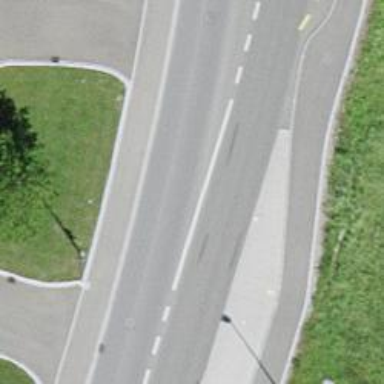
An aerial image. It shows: Secondary road with separate sidewalks on both sides. The road has asphalt surface.